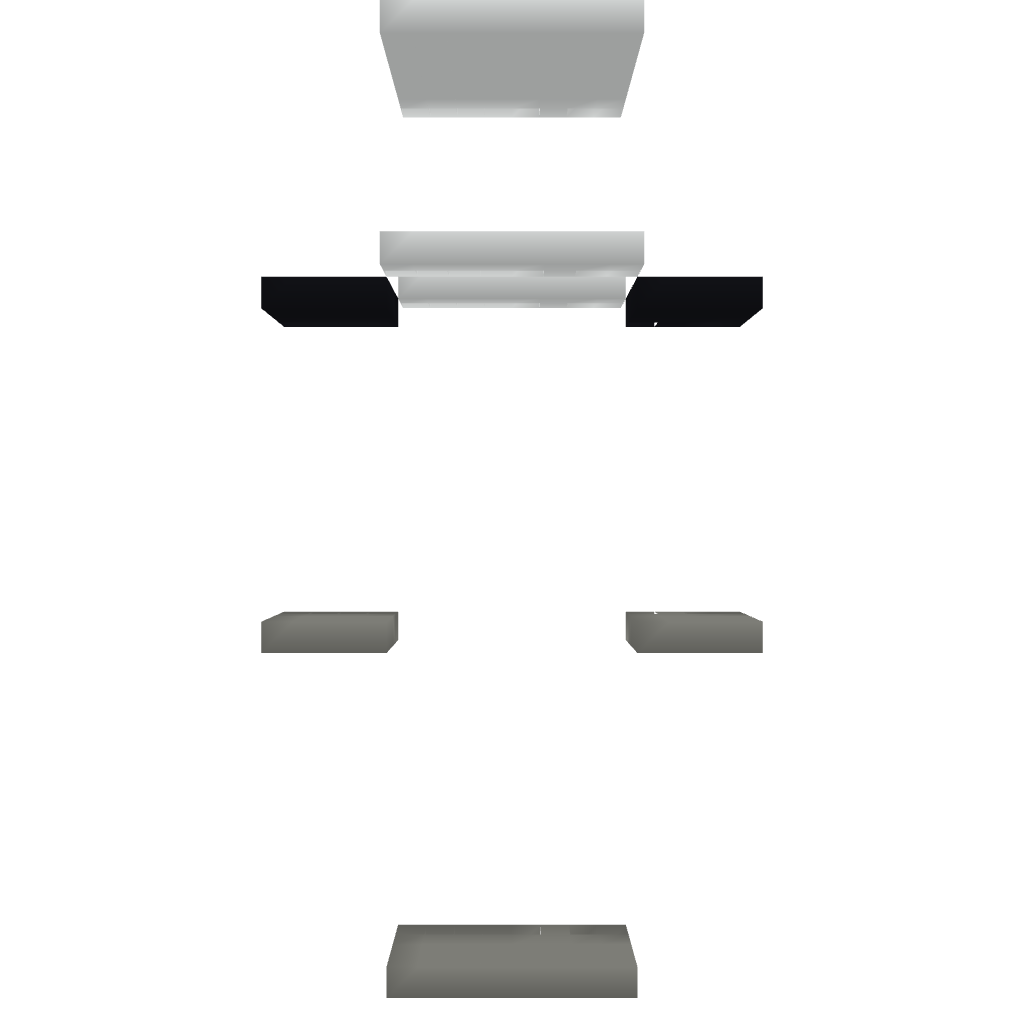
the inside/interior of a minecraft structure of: Slenderman